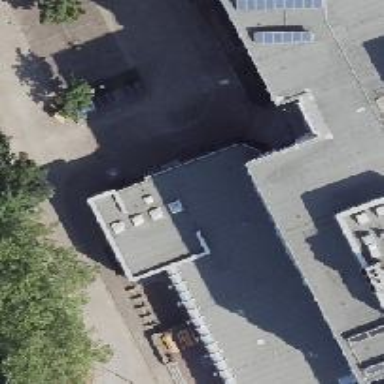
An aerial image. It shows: Canteen.